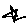
Label: star